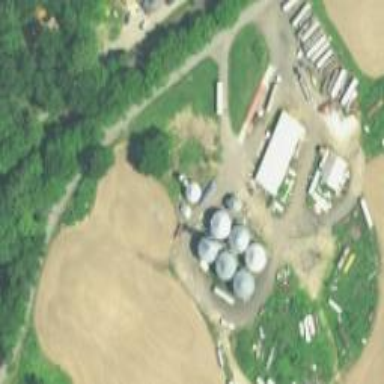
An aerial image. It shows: Farmyard area.